Field crop: maize
Growth stage: 2
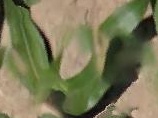
Species: maize